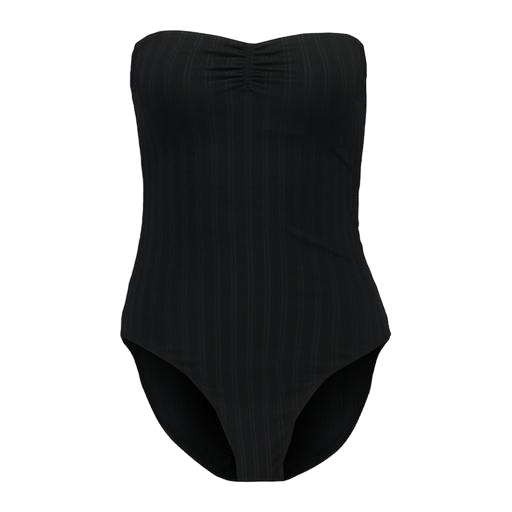
black one piece, black tankini, black structured bandeau top, white background